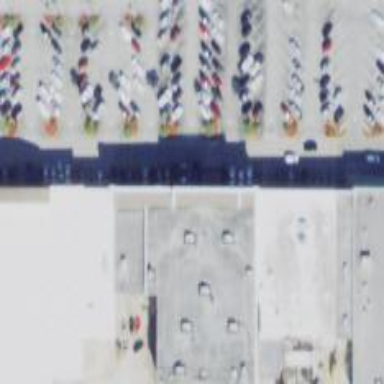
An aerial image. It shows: Mall building.